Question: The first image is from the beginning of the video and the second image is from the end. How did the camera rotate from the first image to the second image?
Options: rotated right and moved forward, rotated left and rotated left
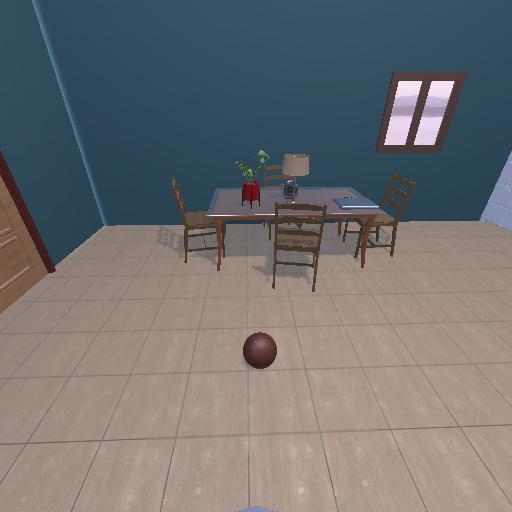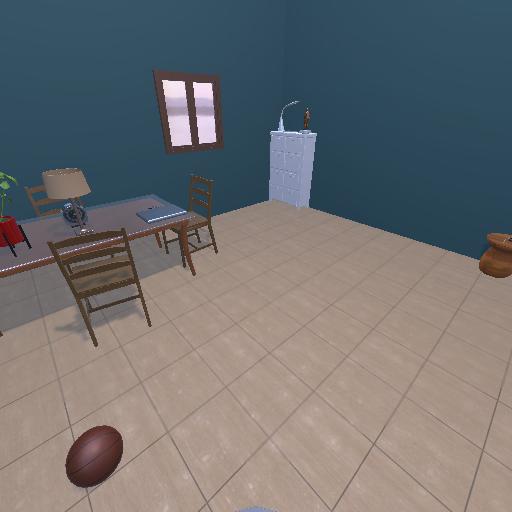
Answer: rotated right and moved forward